Platform: macOS
Application: Arc Browser
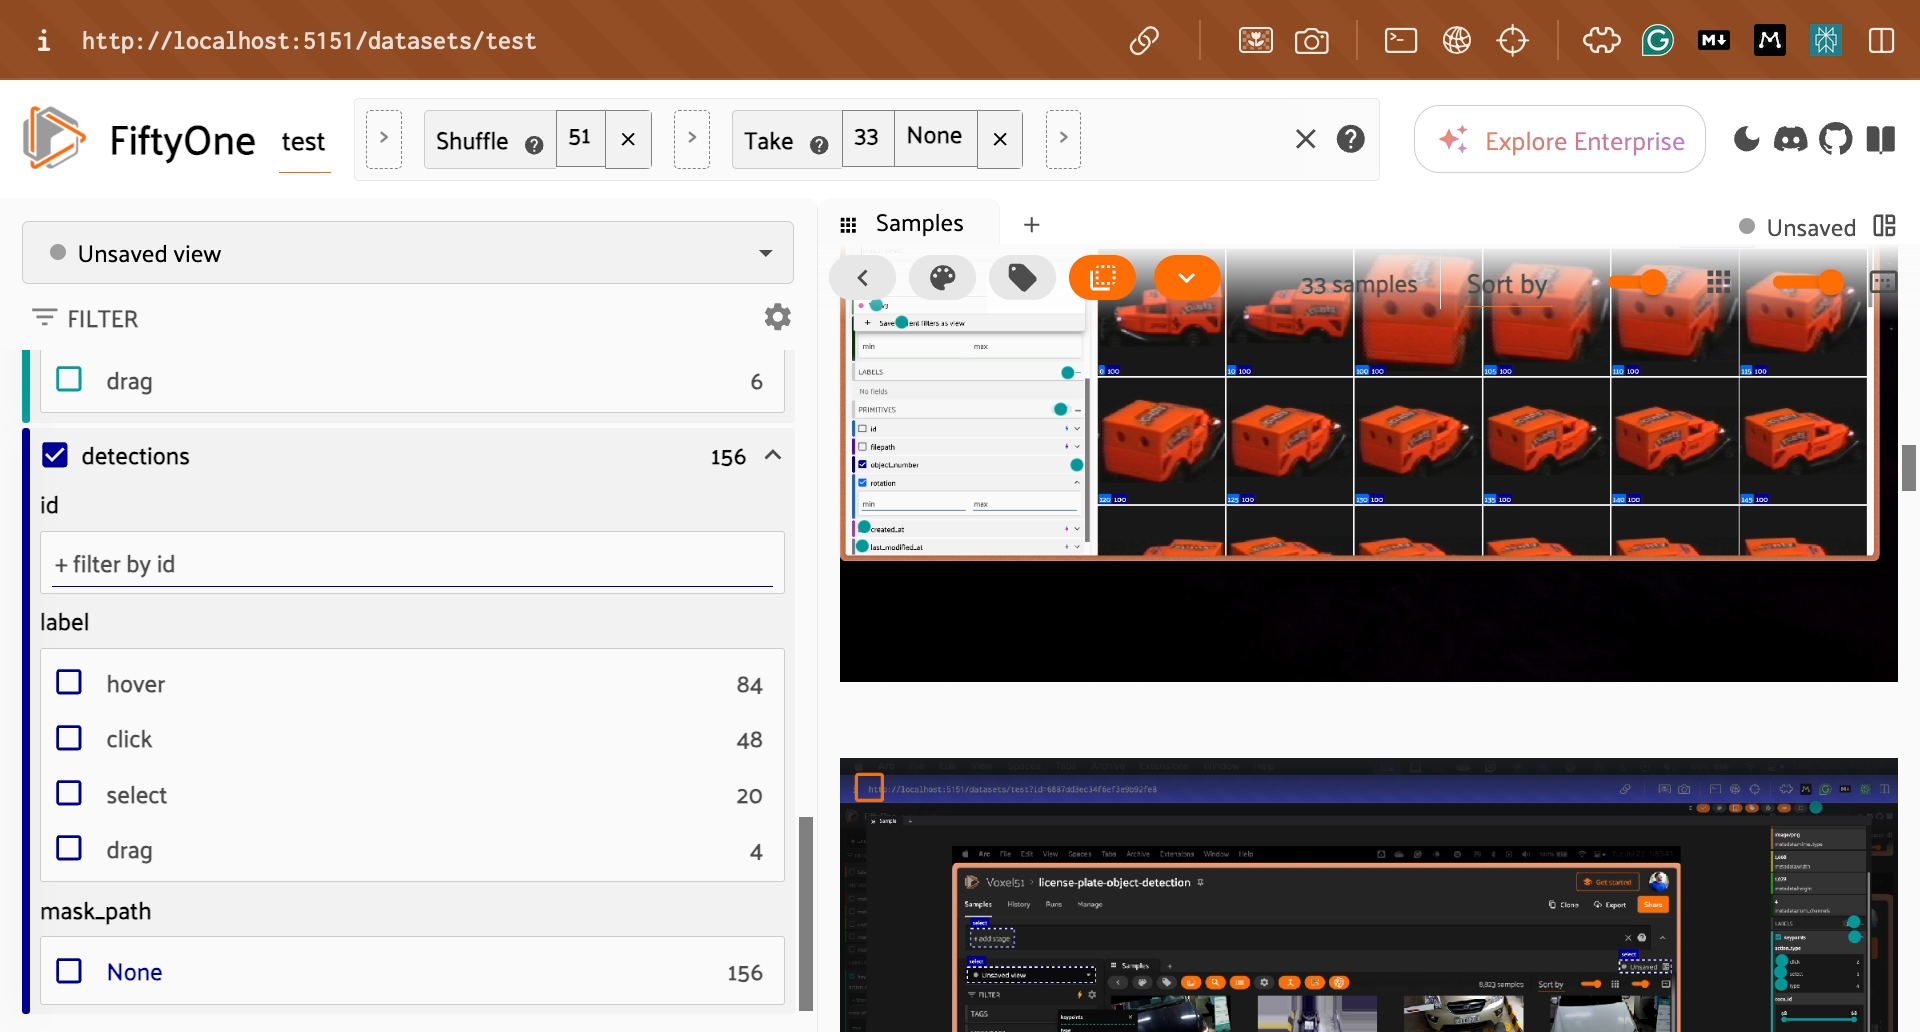
task_description: Hide the sidebar
action_type: click
element_info: Icon
steps_since_start: 1